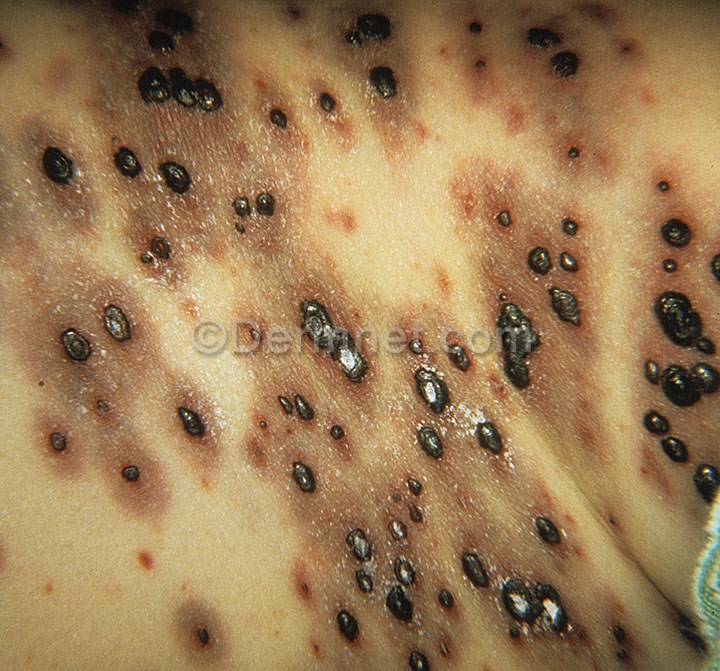
Disease: Warts Molluscum and other Viral Infections